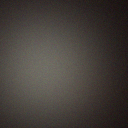
Screen state: off